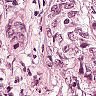
Metastatic tissue present: yes